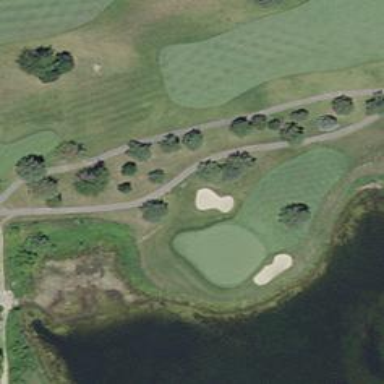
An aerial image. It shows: View of golf hole.